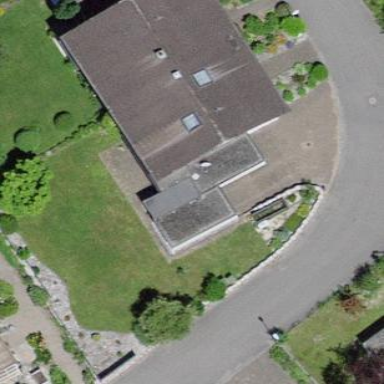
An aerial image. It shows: Garage with flat roof.